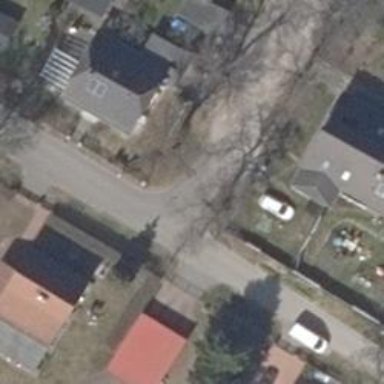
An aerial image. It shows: Asphalt road in residential area.